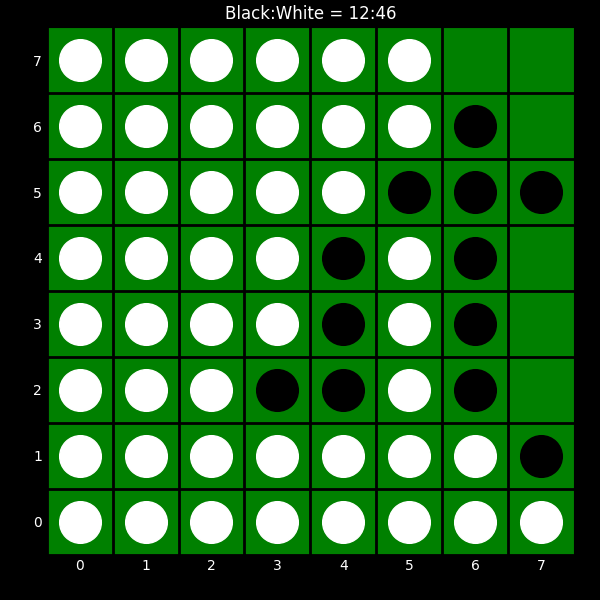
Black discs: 12
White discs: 46